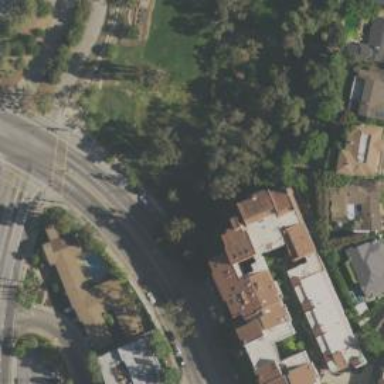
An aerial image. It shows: Secondary road surrounded by residential properties.